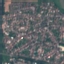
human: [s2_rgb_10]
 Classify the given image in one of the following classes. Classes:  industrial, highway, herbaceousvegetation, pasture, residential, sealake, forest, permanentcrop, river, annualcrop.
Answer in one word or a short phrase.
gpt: Residential